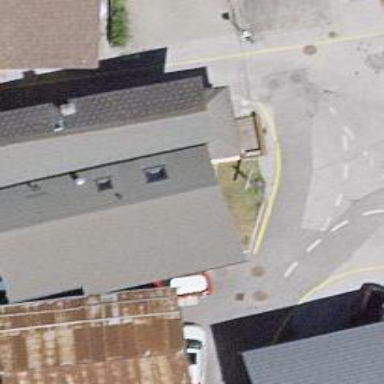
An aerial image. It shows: Cafe.